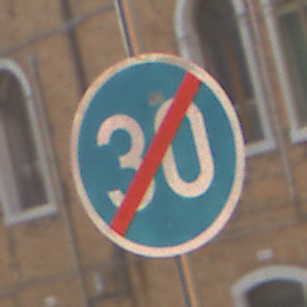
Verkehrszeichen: EndeMindestgeschwindigkeit
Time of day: MorningAfternoon
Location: Outdoor (Urban)
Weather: Clear
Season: NotSpecified
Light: Natural